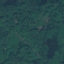
Land use / land cover: Forest